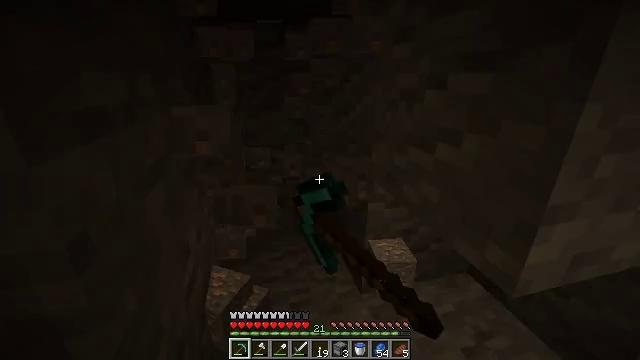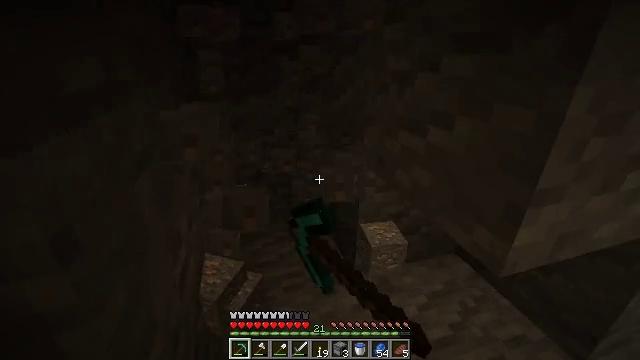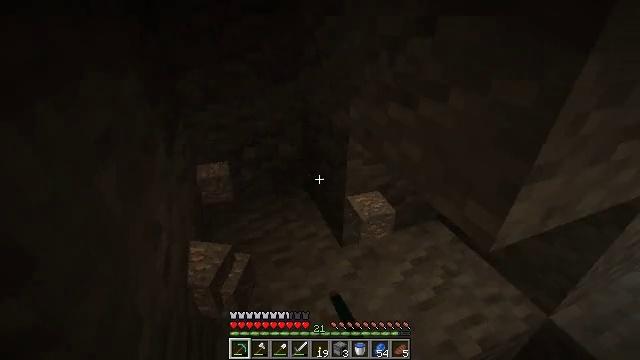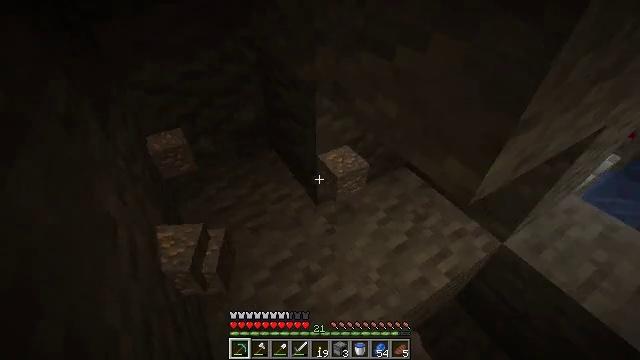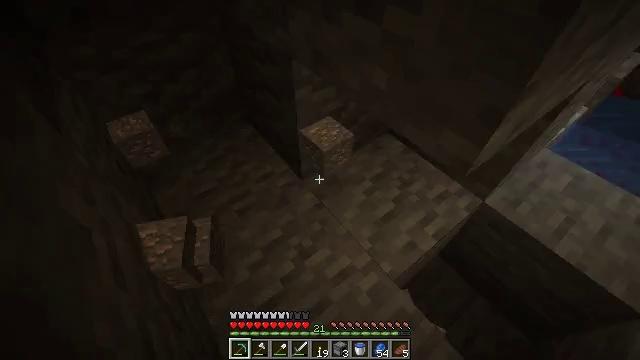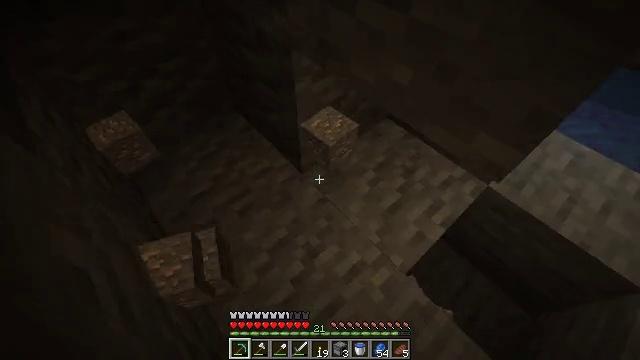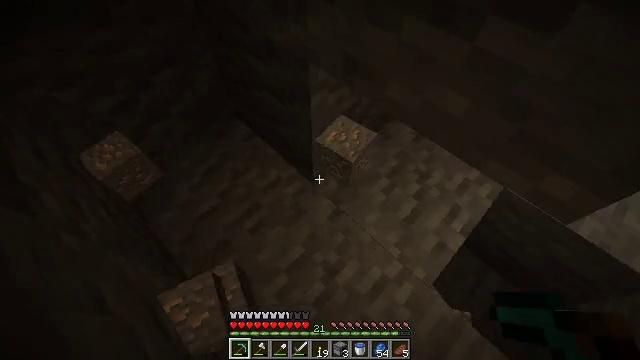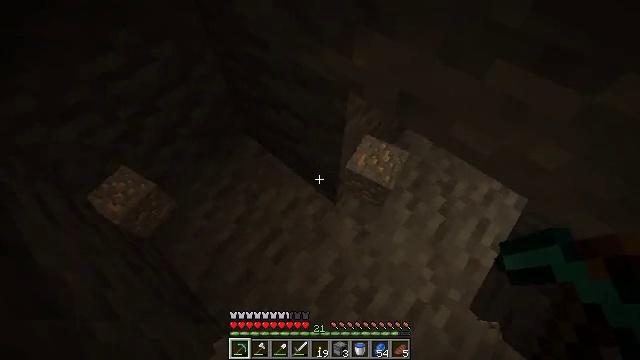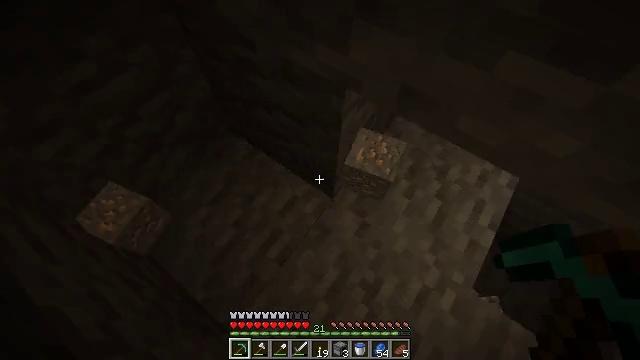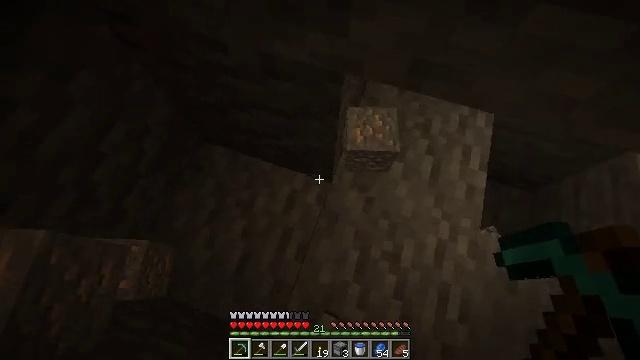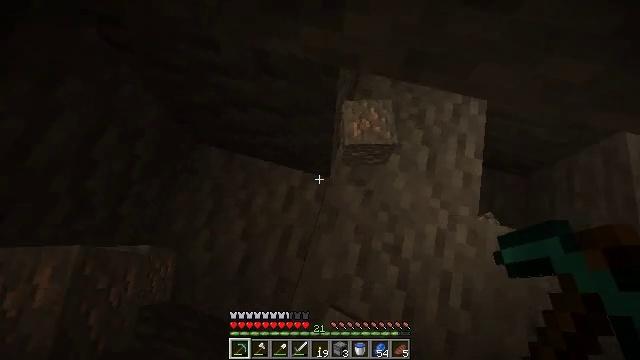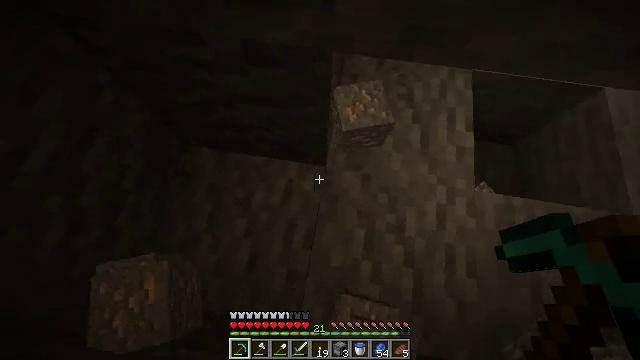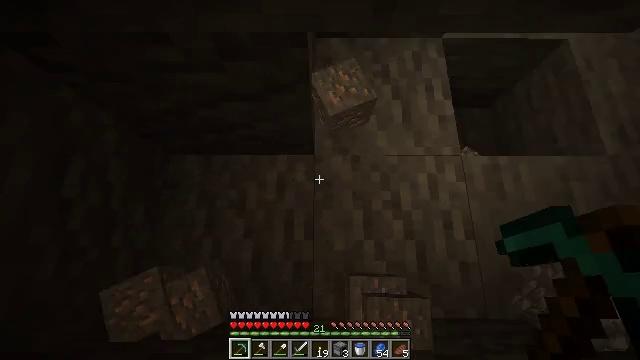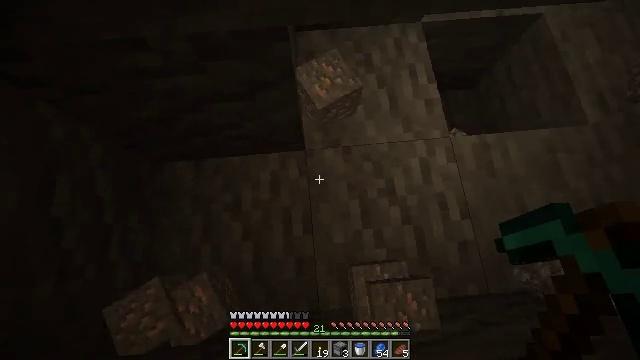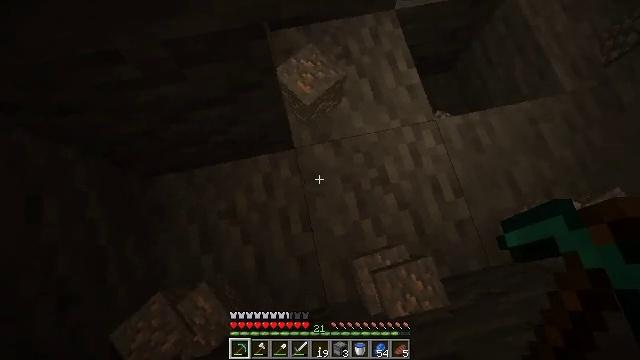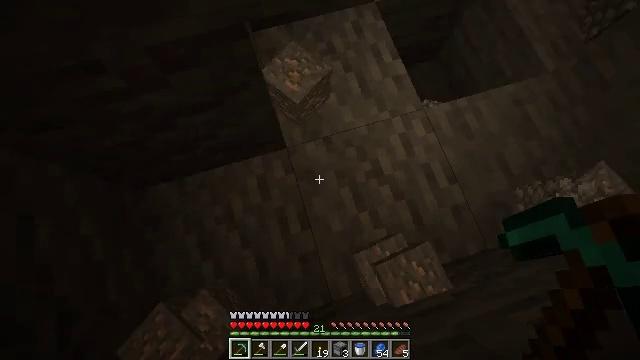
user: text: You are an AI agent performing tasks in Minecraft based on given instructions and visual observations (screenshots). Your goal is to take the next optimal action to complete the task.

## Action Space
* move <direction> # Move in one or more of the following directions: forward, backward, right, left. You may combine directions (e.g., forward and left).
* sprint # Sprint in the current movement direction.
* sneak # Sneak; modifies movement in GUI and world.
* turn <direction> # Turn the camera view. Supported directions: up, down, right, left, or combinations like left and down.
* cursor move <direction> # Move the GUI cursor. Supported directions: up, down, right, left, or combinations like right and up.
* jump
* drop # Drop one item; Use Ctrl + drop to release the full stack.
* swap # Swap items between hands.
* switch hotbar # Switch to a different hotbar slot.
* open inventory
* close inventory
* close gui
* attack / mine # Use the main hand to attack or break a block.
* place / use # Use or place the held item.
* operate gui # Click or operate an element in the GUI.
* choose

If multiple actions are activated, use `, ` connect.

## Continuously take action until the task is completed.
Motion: motion action
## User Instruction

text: drop saddle
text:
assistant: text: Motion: move left, turn right and down
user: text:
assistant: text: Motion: move left, turn right and down
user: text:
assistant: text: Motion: move forward and move left, turn right and down
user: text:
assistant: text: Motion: move forward and move left, turn right and down
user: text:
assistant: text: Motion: move forward and move left, turn right and down
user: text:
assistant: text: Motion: move forward and move left, turn right and down
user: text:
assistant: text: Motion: move forward and move left, turn right and down
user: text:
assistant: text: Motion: move left, turn right and down
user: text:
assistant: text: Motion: turn right and down
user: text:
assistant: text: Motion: turn right and down
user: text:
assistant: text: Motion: turn right and down
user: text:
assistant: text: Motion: turn right and down
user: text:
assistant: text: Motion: turn right and down
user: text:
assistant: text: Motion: turn right
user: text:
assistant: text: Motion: turn right
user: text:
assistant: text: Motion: turn right
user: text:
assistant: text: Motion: turn right
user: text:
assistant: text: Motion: no_op
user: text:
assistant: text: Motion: move right
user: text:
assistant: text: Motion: move right, turn right and up
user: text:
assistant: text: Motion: move right, turn right and up
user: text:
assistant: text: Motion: move right, turn right and up
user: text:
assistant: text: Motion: move right, turn right and up
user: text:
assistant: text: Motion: move right, turn up
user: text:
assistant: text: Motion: move right, turn up
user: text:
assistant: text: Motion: move right, turn up
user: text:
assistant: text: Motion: move right, turn up
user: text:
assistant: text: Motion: move right, turn up
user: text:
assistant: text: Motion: move right
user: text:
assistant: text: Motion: move right